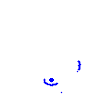
Particle: electron